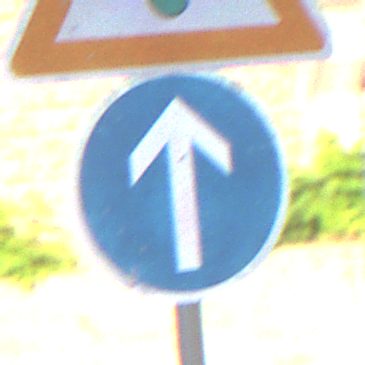
Verkehrszeichen: VorgeschriebeneFahrtrichtungGeradeaus
Zusatzzeichen oben: Lichtzeichenanlage
Umgebung: Outdoor, Suburban
Tageszeit: MorningAfternoon
Wetter: PartlyCloudy
Licht: Natural
Jahreszeit: NotSpecified
Kontrast: HighContrast